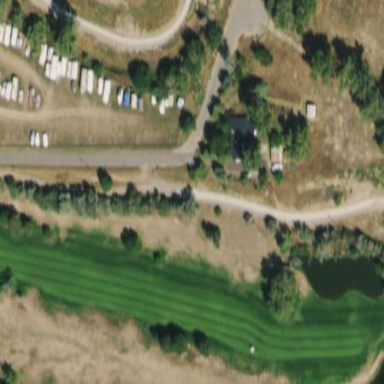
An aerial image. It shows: Golf fairway surrounded by grass.